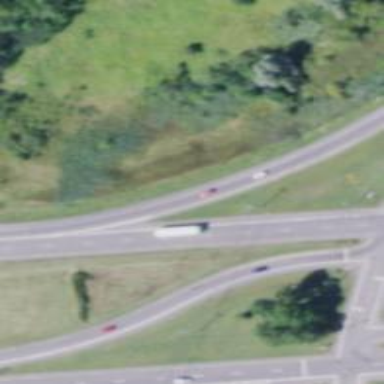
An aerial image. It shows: Trunk link highway.